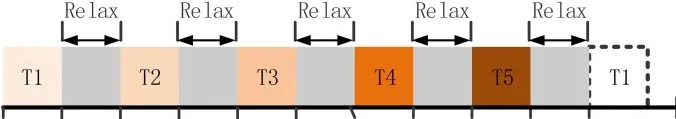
The full run experiment of subject P1. T1, hand unfold; T2, hand grasp; T3, thumb-finger motion; T4, wrist motion; T5, index-finger motion. Each trial lasts 5 s, thereby 50 s were needed for the full run.
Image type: chart (chart)